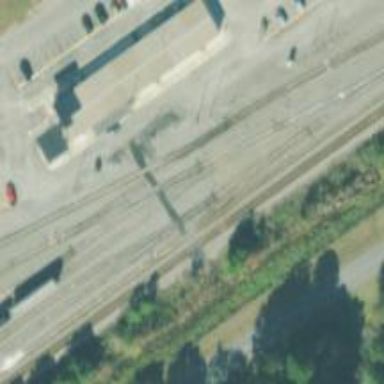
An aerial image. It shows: Railway yard in service.